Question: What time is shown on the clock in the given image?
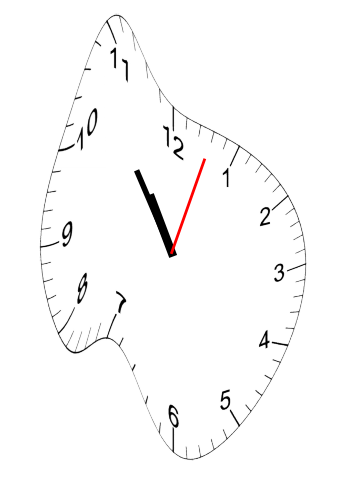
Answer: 10:54:03